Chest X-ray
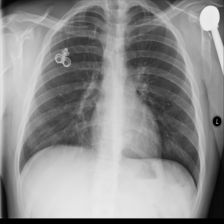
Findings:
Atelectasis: negative
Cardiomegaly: negative
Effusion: negative
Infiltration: positive
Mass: positive
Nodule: positive
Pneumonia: negative
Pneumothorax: negative
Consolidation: negative
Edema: negative
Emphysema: negative
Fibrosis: negative
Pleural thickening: negative
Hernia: negative